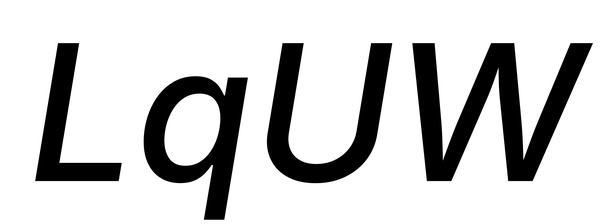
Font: Inter-Italic_Medium_Italic